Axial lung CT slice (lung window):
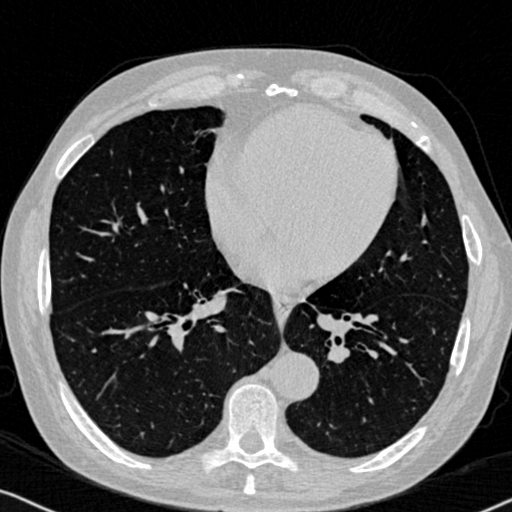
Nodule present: no